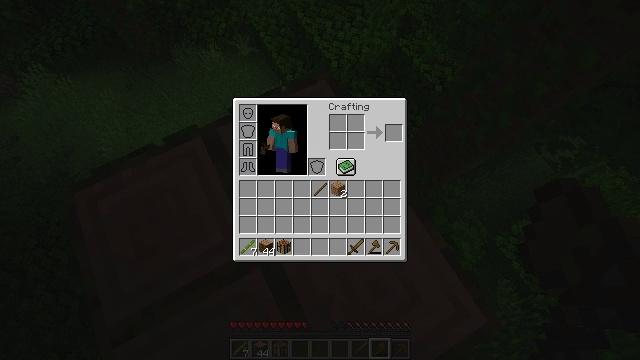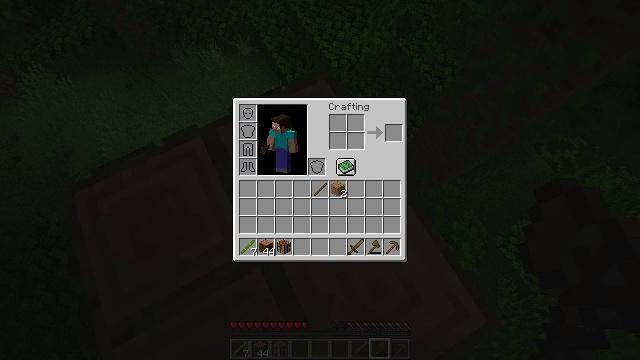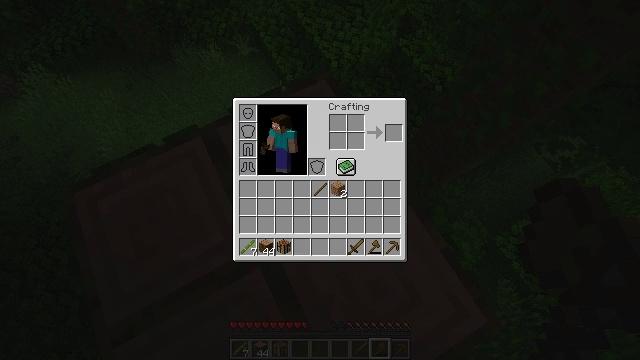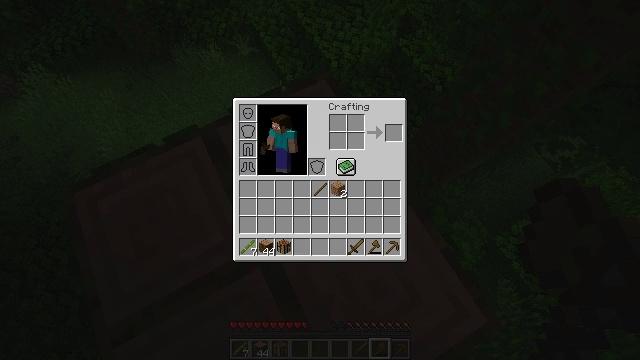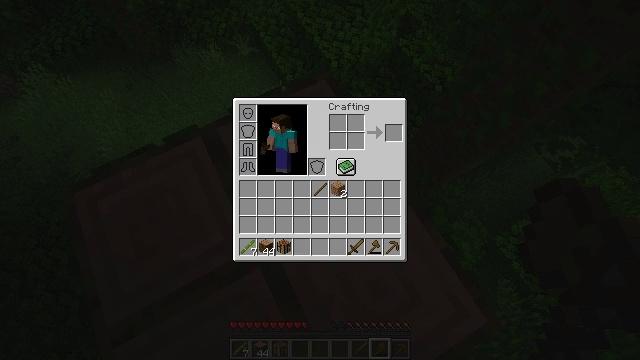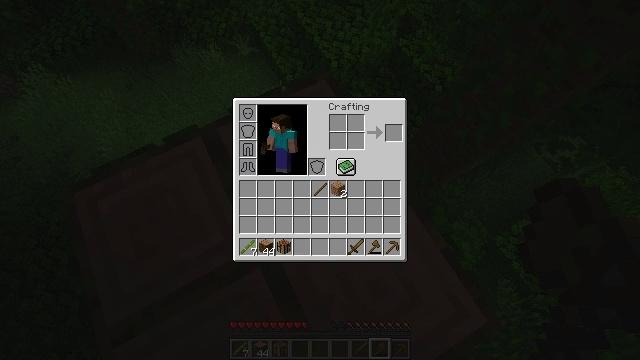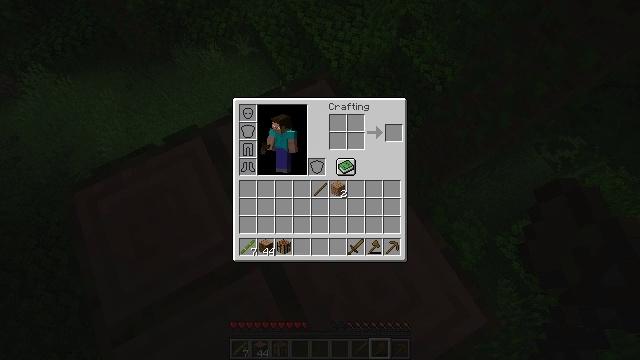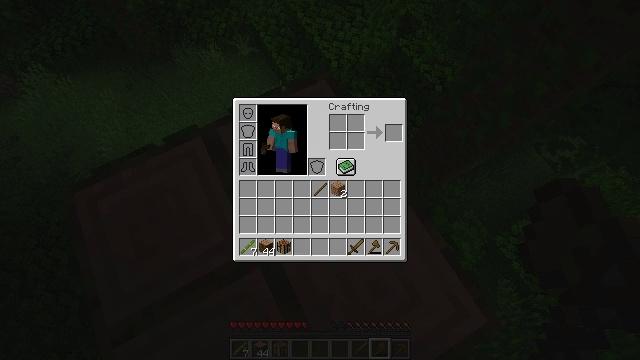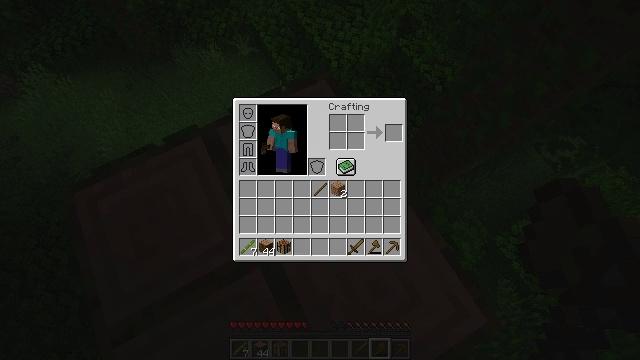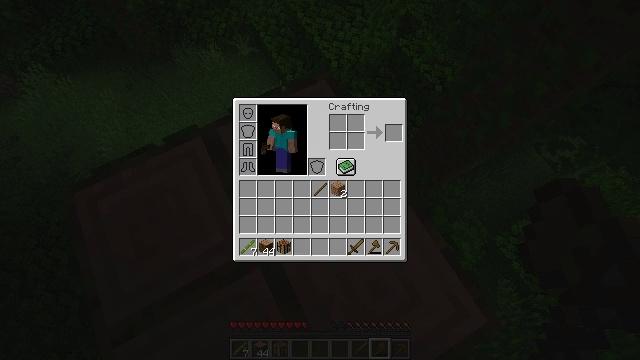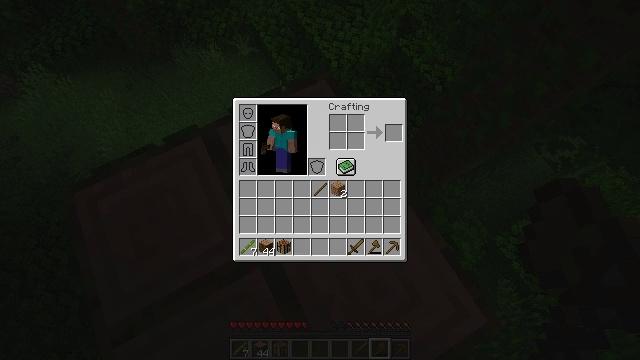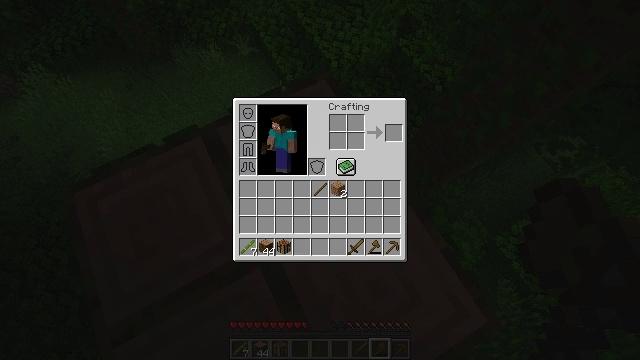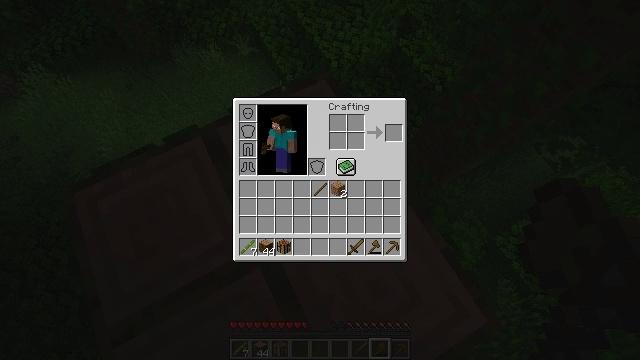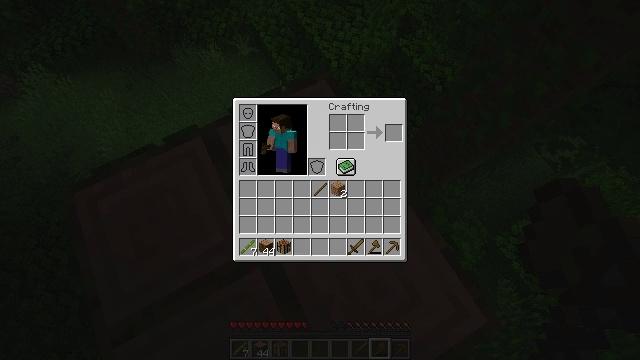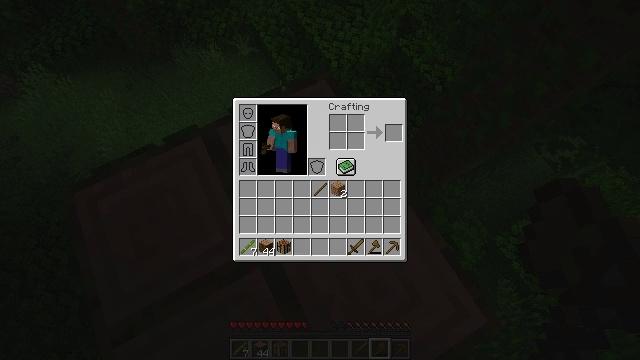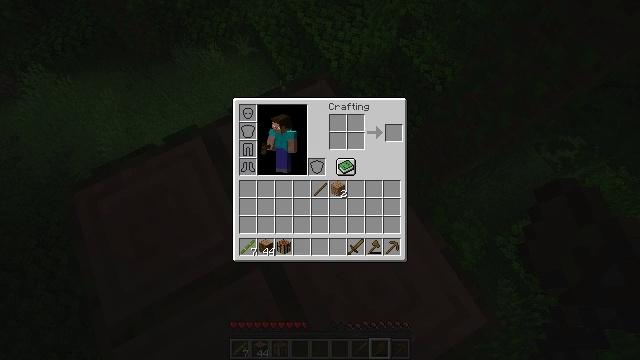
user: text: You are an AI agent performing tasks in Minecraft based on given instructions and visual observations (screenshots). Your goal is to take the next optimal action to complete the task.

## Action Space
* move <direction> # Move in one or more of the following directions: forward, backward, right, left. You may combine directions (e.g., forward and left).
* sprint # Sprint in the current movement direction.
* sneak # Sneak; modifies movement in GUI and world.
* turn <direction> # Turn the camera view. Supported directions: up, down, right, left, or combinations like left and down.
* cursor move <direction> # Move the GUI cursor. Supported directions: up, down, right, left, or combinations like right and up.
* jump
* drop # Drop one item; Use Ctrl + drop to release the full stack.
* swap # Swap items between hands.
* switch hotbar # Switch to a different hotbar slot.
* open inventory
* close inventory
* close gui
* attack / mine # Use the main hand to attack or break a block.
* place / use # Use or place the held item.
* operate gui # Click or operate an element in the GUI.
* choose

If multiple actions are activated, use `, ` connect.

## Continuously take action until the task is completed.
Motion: motion action
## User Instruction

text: Collect the jungle log for building.
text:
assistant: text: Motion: no_op
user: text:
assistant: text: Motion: no_op
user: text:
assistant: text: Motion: no_op
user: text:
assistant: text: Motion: no_op
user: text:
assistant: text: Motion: no_op
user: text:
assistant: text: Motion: no_op
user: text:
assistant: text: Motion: no_op
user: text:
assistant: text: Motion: no_op
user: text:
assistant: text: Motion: no_op
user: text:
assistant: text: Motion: no_op
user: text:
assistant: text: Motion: no_op
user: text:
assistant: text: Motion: no_op
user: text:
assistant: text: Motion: no_op
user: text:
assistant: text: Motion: no_op
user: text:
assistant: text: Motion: no_op
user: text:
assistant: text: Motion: no_op
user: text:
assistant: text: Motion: no_op
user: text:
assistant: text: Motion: no_op
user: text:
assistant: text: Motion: no_op
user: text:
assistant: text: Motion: no_op
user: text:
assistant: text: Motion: no_op
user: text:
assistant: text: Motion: no_op
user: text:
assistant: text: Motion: no_op
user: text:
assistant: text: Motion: no_op
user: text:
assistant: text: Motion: no_op
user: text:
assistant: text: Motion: no_op
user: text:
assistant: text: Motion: no_op
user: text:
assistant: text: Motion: no_op
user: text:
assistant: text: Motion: no_op
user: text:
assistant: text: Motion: no_op